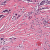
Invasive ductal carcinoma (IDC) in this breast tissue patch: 1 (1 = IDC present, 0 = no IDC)